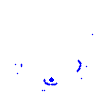
Particle: pion